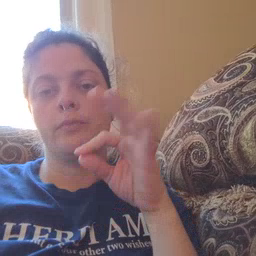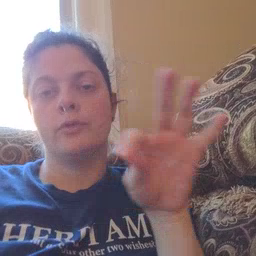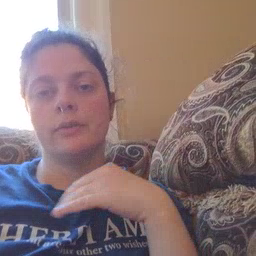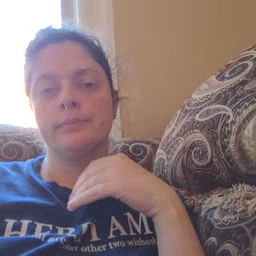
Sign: frenchfries